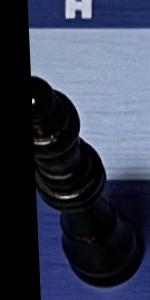
Label: Queen_Black